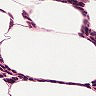
Metastatic tissue present: no